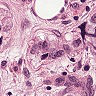
Metastatic tissue present: yes